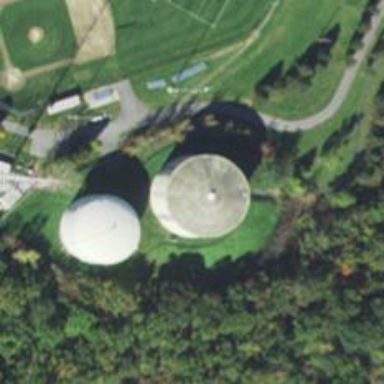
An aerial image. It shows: Water tower that is man-made.